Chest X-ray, PA view. Patient: 51 years old, sex M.
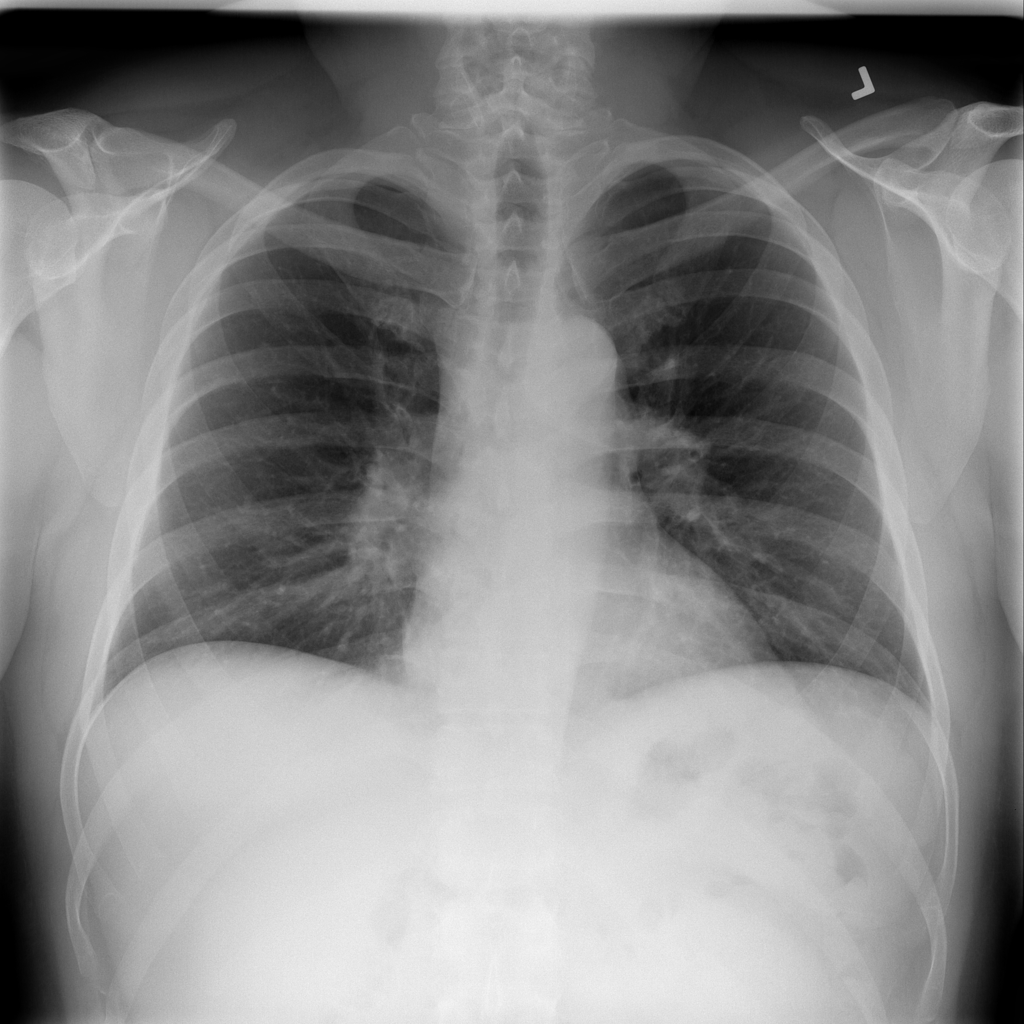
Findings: Fibrosis